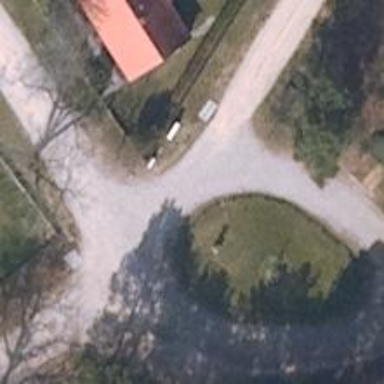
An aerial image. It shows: Residential road with cobblestone surface.